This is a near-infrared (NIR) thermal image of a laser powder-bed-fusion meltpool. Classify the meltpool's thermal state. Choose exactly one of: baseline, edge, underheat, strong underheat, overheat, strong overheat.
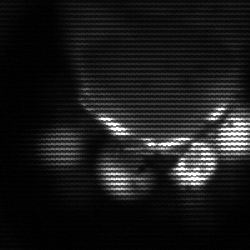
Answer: baseline